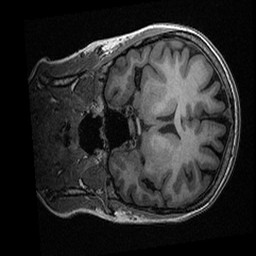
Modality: T1w
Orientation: coronal
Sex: female
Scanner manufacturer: ge
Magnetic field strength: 3 T
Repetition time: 0.0064 s
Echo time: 0.00281 s